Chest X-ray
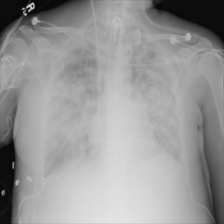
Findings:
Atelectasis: negative
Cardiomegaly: negative
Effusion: negative
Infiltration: negative
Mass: negative
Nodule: positive
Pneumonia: negative
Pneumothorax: negative
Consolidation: negative
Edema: negative
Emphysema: negative
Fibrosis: negative
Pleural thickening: negative
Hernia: negative